Question:
If you go to the <URL> that is being used as a background?
I wanted to use something similar (maybe floating code), but have no idea as to how to accomplish such.
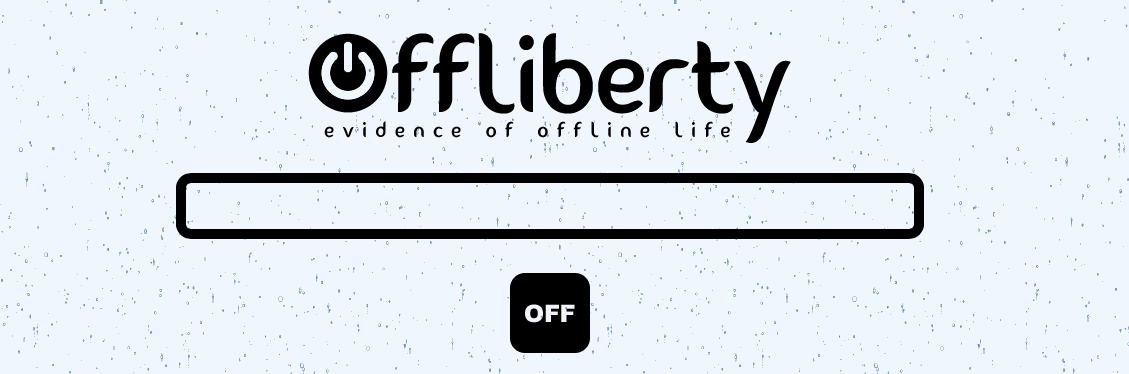
Answer: They are using a gif, and they are tiling it across the background. Here is a link to the gif <URL>